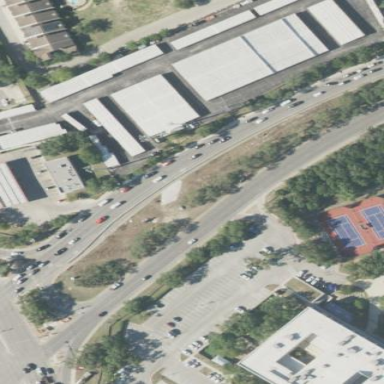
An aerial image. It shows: Storage rental shop.